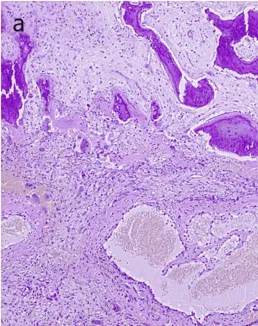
Histopathological examination. (a-c) Multiple tissue sections derived from the histopathological examination demonstrated fragments of a mesenchymal-type process composed of mostly spindle-shaped cells growing within a fibrous or myxomatous substrate. Among them, numerous giant osteoclastic type cells, as well as areas of haemorrhagic necrosis with hemosiderin deposits were frequently identified. Additionally, osteoid deposits were observed.
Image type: pathology (h&e)